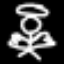
Label: angel